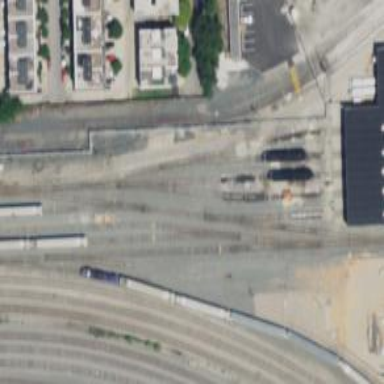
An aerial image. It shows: Railway yard.